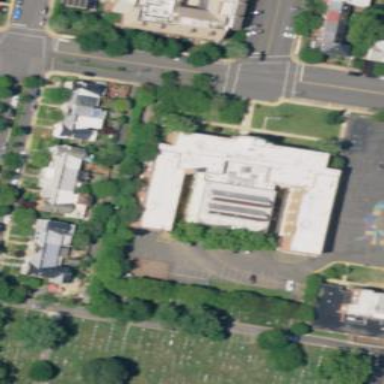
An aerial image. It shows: School building.